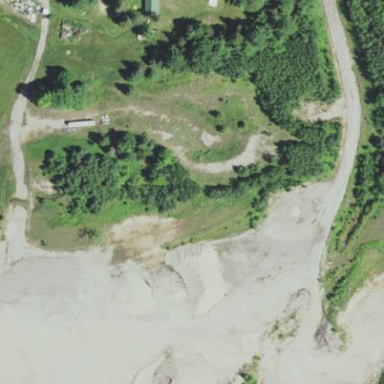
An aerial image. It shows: Quarry area.